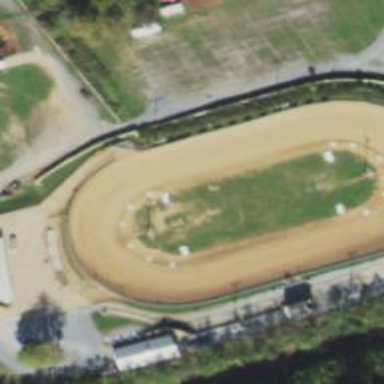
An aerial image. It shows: Raceway for motor sports.